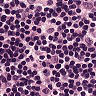
Metastatic tissue present: no